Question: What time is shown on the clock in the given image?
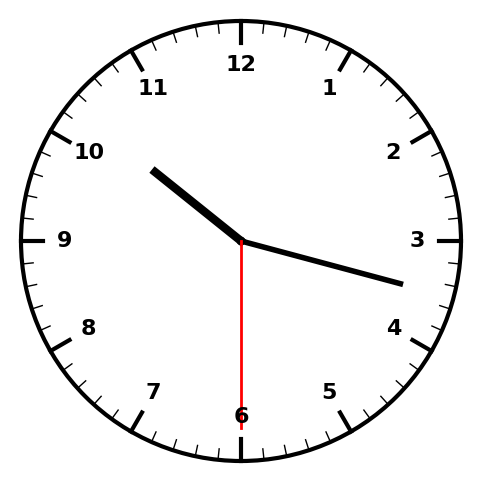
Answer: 10:17:30